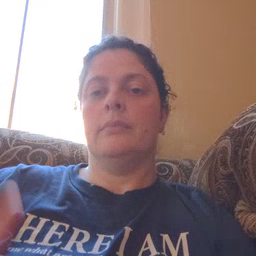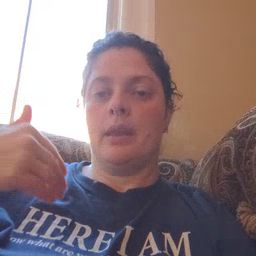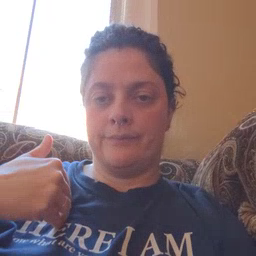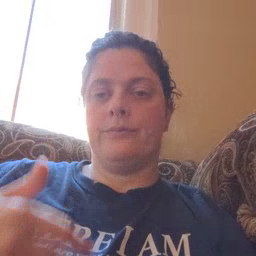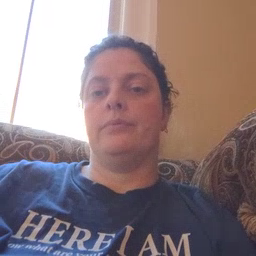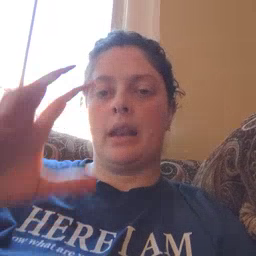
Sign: have